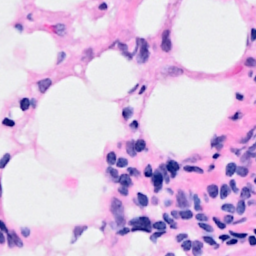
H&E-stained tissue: Breast